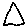
Label: triangle